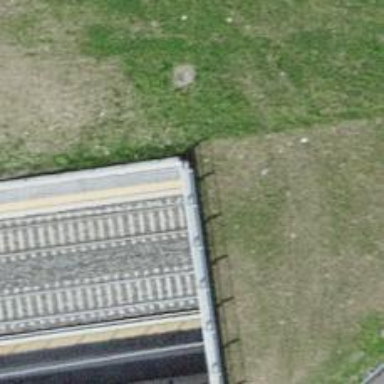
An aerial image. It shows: Single railway track with electrification through contact line.